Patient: sex F, age 57
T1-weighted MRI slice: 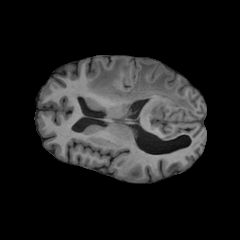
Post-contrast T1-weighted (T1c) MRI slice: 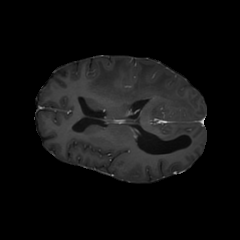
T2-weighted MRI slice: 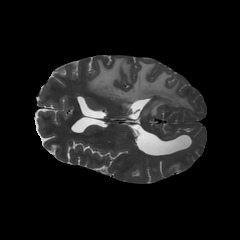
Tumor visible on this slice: yes
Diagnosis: Glioblastoma, IDH-wildtype
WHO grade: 4